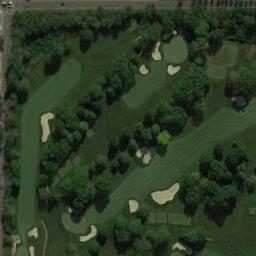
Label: golf_course